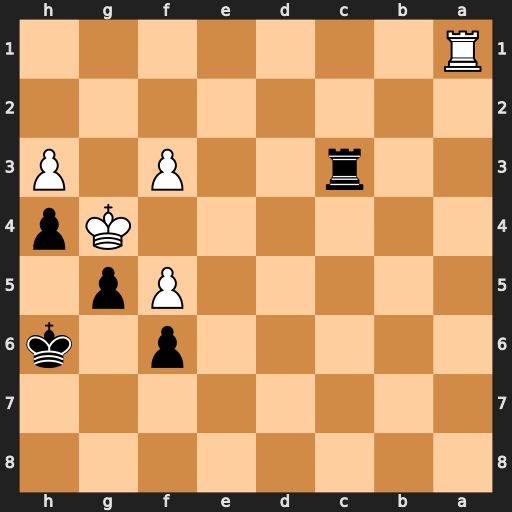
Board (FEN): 8/8/5p1k/5Pp1/6Kp/2r2P1P/8/R7
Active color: b
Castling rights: -
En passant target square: -
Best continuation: Rc4+ f4 Rxf4#